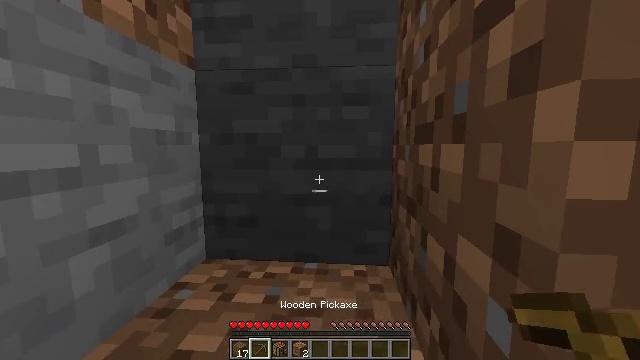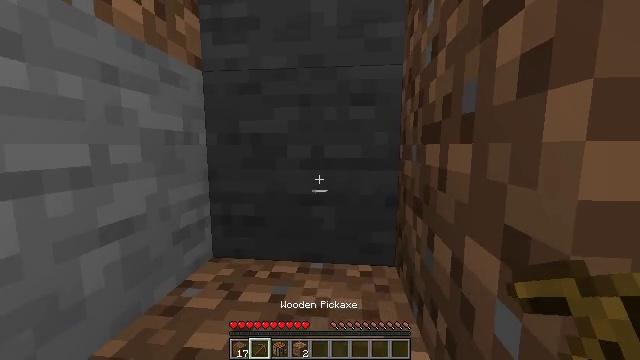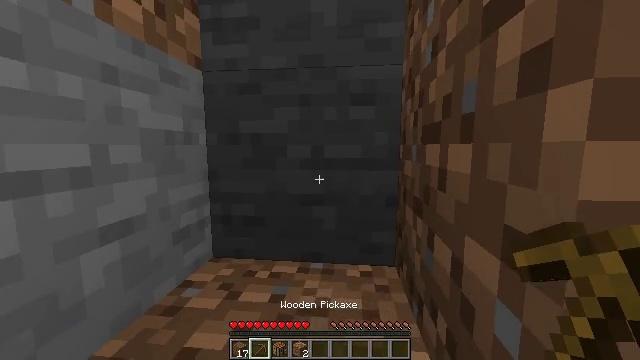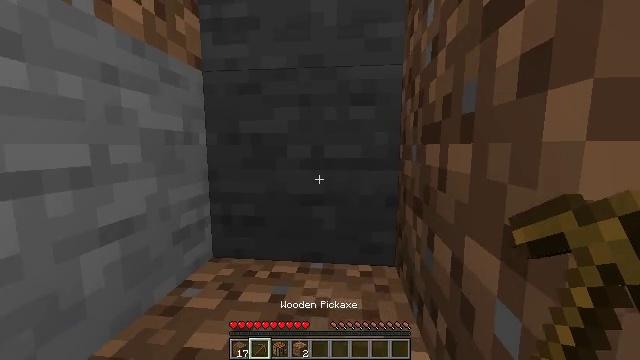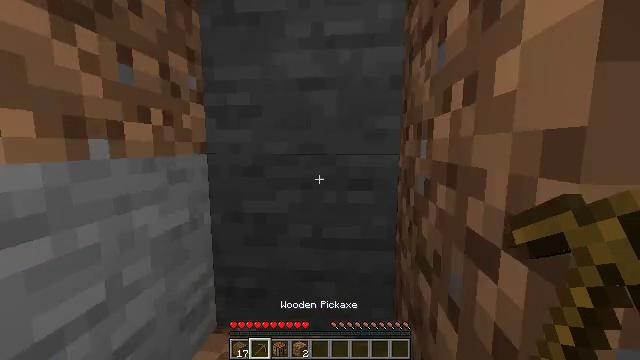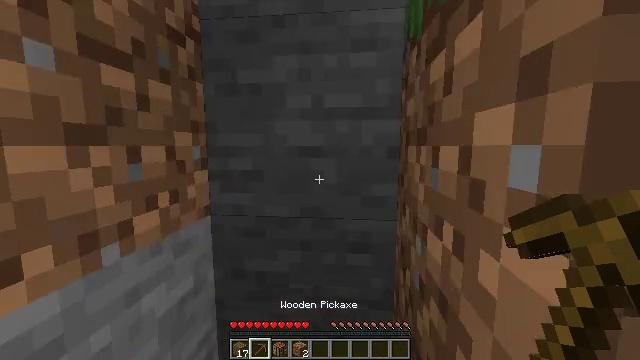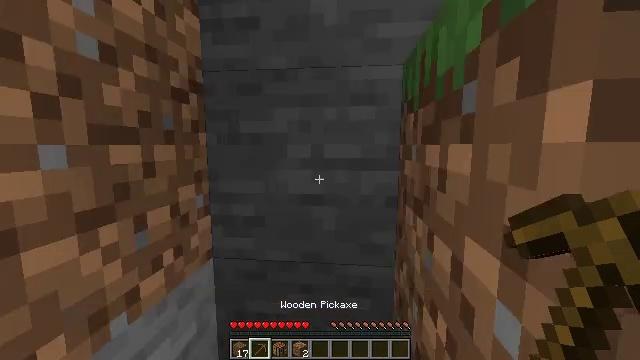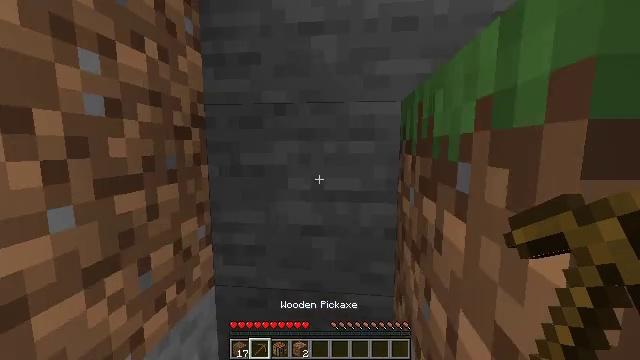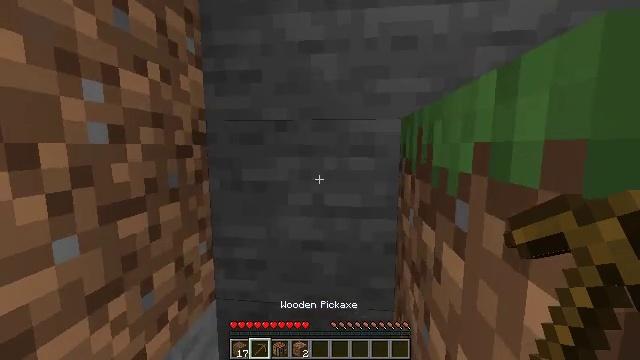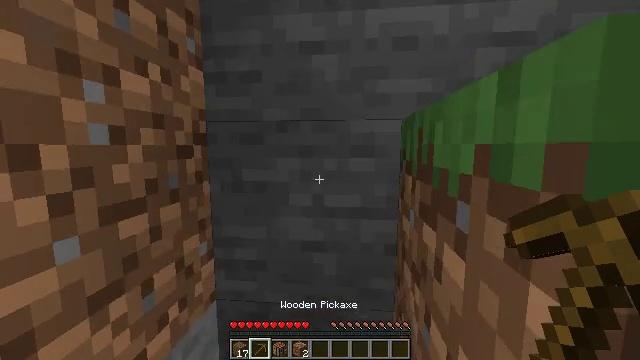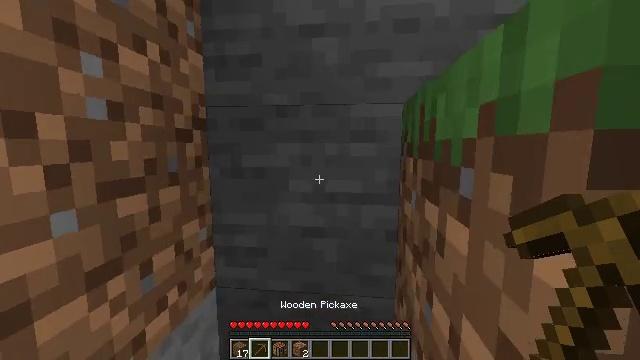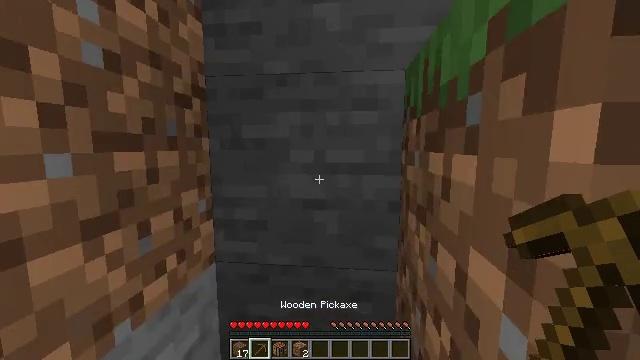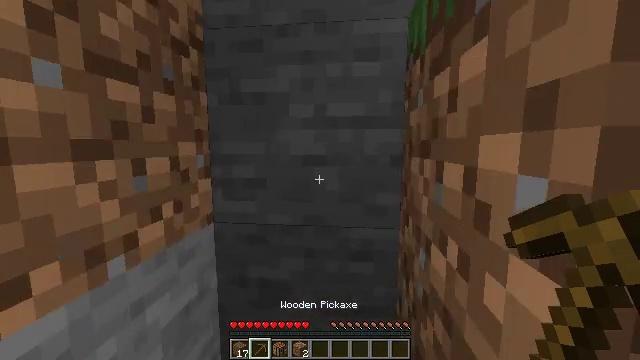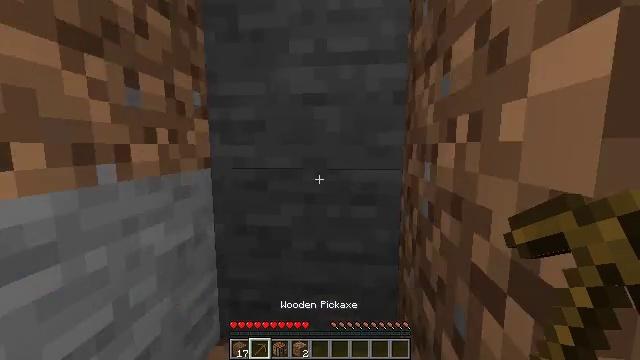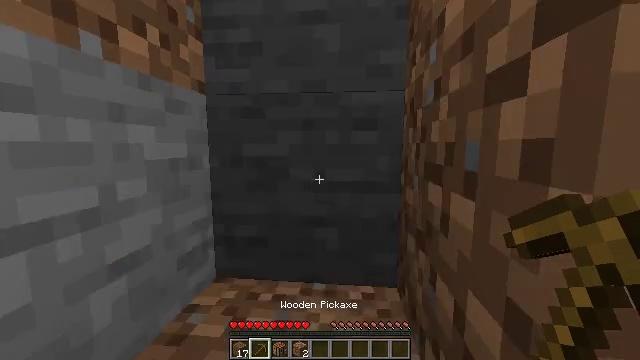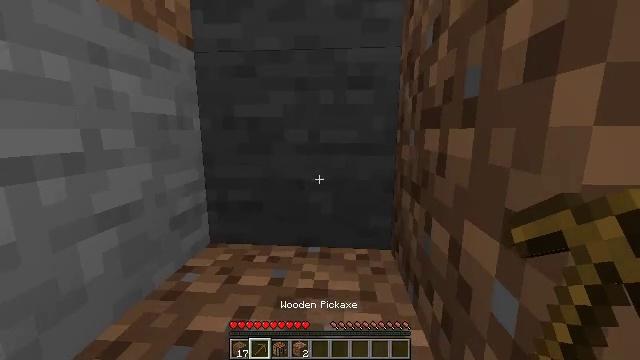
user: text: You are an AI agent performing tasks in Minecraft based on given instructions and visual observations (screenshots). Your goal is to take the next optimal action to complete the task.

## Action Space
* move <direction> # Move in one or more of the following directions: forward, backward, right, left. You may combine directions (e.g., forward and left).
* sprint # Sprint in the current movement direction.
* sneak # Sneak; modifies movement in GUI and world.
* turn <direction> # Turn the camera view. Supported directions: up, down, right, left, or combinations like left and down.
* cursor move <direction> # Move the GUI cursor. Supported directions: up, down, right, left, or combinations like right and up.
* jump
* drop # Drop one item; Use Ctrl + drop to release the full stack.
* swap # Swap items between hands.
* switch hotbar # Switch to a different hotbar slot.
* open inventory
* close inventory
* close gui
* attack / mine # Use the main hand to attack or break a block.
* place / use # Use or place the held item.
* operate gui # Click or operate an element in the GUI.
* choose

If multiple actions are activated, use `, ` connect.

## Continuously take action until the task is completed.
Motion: motion action
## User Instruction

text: Harvest stone in the caves.
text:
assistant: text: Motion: turn left
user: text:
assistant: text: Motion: no_op
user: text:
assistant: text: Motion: jump
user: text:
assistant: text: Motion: jump
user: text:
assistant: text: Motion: jump
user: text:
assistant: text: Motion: jump
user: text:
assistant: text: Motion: move forward, jump
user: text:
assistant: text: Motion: move forward, jump
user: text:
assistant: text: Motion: move forward, jump
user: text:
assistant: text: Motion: move forward
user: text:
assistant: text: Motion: move forward
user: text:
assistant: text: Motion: move forward
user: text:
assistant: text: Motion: move forward
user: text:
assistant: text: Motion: move forward
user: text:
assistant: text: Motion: move forward, turn right and down
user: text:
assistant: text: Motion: move forward, turn right and down
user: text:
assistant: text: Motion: move forward, attack / mine
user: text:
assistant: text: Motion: attack / mine
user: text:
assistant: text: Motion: attack / mine
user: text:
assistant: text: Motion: attack / mine
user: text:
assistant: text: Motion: attack / mine
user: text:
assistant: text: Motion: attack / mine
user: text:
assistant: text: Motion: attack / mine
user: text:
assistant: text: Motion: attack / mine
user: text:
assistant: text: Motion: attack / mine
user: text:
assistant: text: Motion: attack / mine
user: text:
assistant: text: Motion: attack / mine
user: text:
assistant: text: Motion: attack / mine
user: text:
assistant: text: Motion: attack / mine
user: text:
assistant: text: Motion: attack / mine